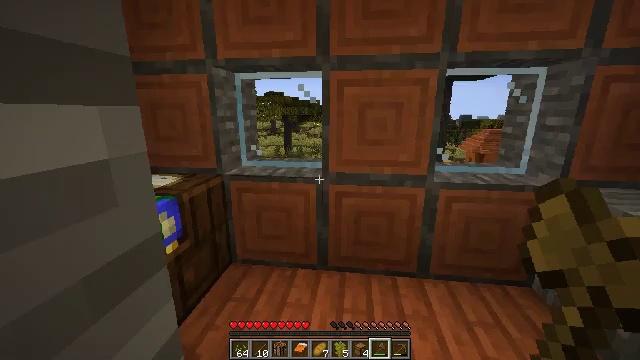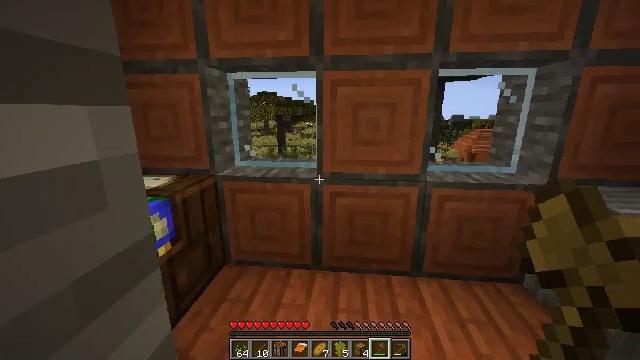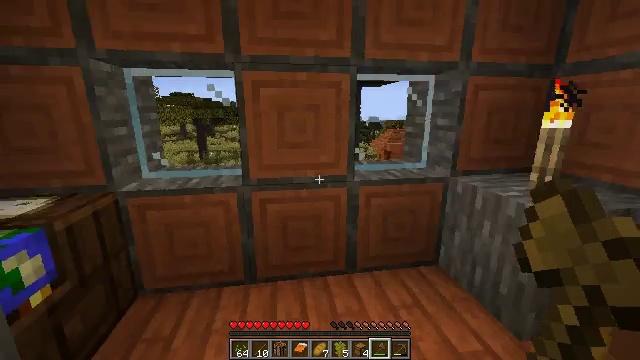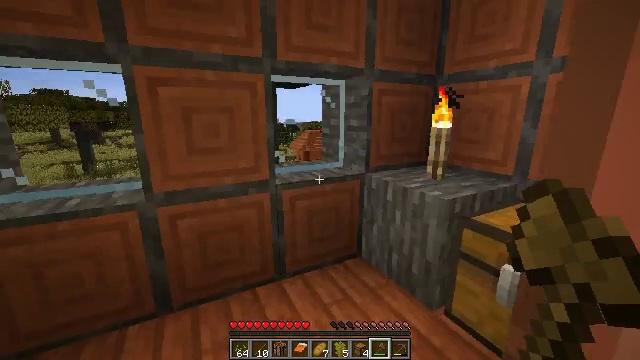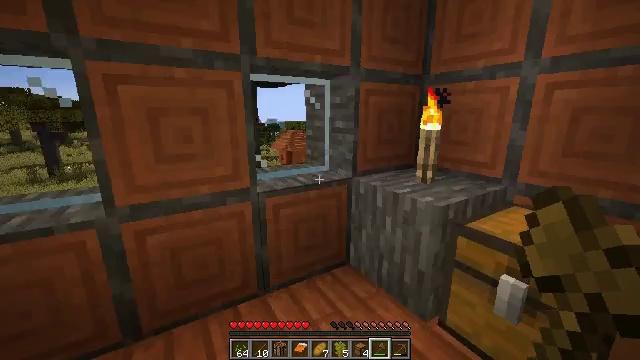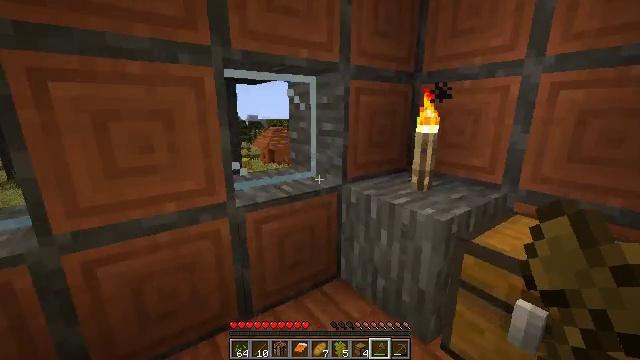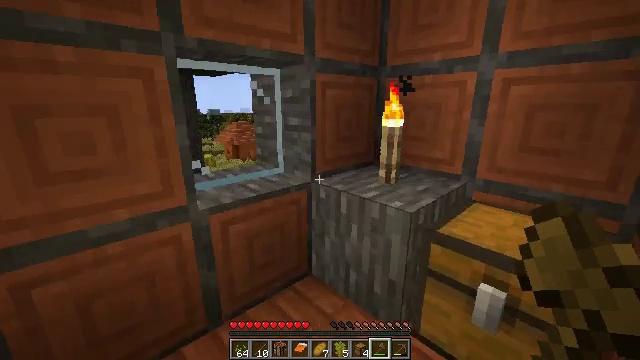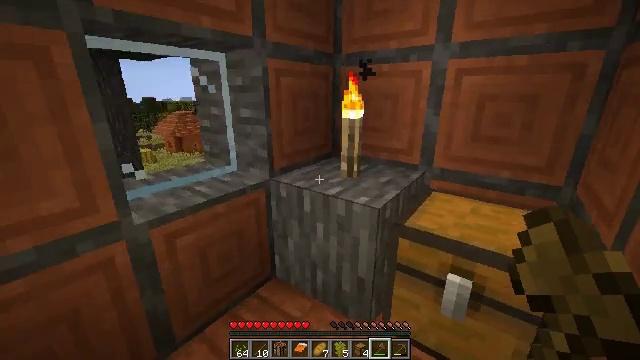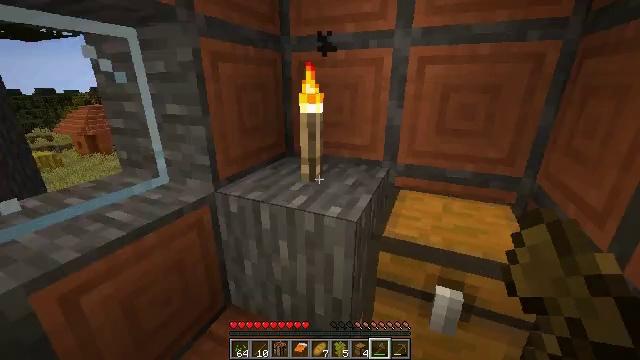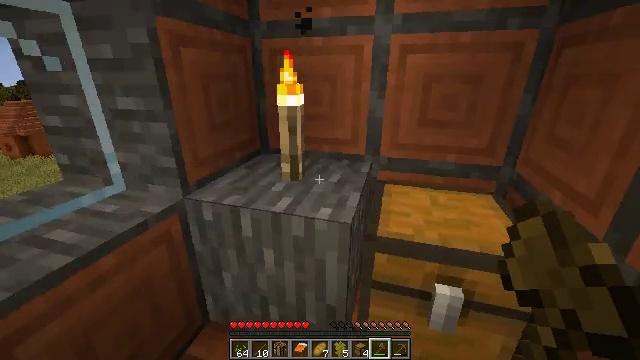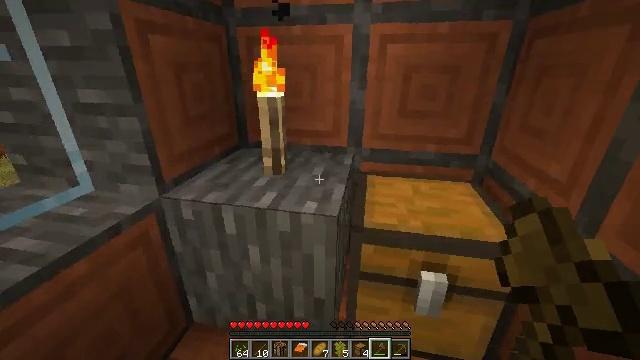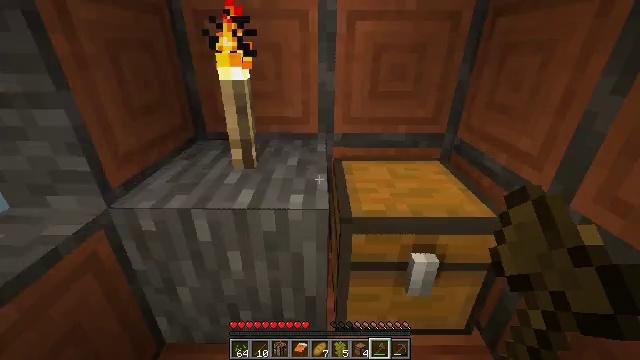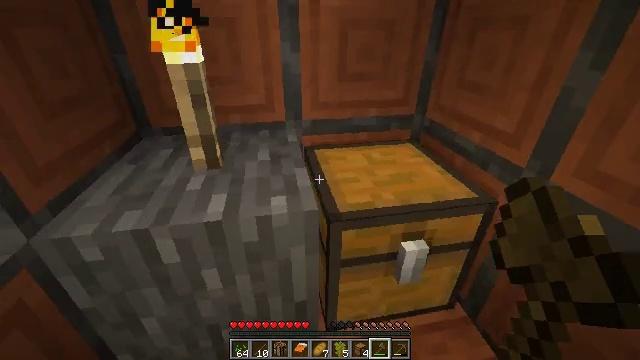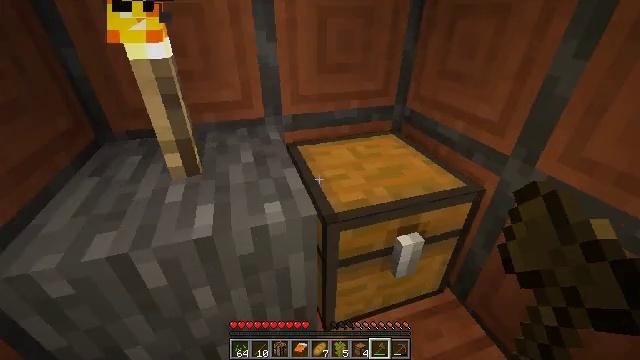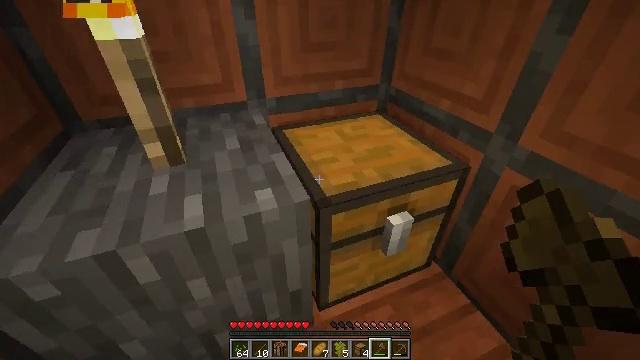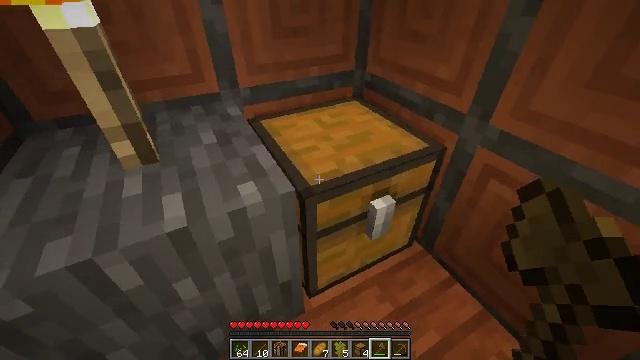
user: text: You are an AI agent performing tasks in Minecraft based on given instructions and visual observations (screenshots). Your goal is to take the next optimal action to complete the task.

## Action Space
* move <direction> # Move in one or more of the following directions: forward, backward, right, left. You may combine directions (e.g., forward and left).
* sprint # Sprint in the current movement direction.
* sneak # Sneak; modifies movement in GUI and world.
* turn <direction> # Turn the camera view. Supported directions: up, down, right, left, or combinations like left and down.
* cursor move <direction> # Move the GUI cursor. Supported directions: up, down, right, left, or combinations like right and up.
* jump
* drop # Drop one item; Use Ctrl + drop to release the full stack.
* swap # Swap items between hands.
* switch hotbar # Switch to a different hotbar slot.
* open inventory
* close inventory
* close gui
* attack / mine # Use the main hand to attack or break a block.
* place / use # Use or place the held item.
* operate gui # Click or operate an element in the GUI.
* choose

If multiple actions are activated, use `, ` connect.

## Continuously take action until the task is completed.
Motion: motion action
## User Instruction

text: Attack the chest to pick it up.
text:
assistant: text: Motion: turn right, close gui
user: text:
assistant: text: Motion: move forward, turn right, open inventory
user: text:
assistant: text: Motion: move forward, turn right
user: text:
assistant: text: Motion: move forward, turn right
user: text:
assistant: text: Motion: move forward, turn right
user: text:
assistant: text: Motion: move forward, turn right and down
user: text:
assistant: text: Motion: move forward, turn right and down
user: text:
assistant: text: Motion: move forward and move left, turn right and down
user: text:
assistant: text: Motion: move forward and move left, turn right and down
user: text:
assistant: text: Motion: move forward and move left, turn right and down
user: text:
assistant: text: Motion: move forward, turn right and down
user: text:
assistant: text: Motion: turn right and down
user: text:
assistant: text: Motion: turn right and down
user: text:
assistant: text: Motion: turn right and down
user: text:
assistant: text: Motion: turn right and down
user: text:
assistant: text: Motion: turn right
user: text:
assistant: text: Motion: turn right
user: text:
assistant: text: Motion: no_op
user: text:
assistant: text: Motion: no_op
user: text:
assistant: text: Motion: use / place
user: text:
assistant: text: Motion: use / place
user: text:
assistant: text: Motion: use / place
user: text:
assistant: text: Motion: no_op
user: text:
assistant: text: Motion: no_op
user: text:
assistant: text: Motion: no_op
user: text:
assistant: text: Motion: no_op
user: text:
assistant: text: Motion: no_op
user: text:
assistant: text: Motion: no_op
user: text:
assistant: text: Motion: no_op
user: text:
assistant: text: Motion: no_op